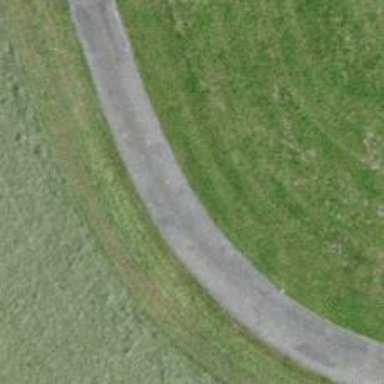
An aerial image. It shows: Track with grade 3 surface.